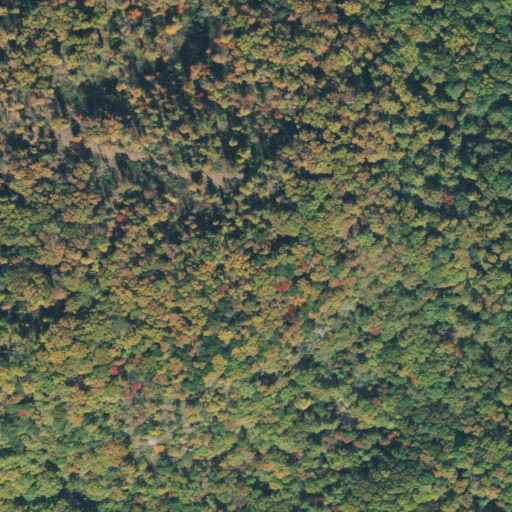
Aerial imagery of cape in Tennessee named Whitacre Point containing only deciduous forest